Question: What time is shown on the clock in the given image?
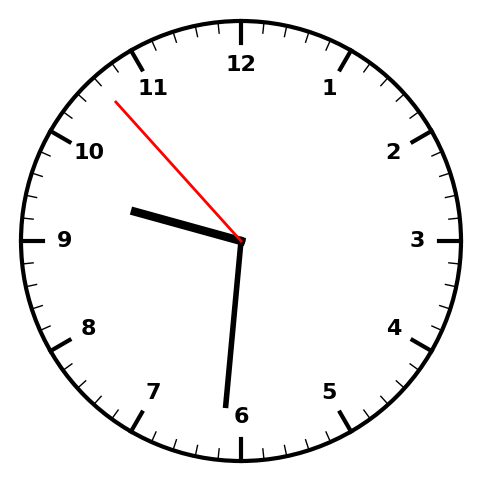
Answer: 09:30:53